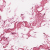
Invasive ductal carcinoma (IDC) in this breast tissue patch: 0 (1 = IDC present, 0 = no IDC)